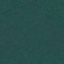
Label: Forest